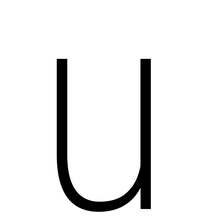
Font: Roboto_Condensed_ExtraLight